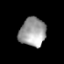
Tissue: prostate
Cell type: Epithelial cells
Senescence score: 0.3581
Nuclear area (px): 744
Mean DAPI intensity: 157.587